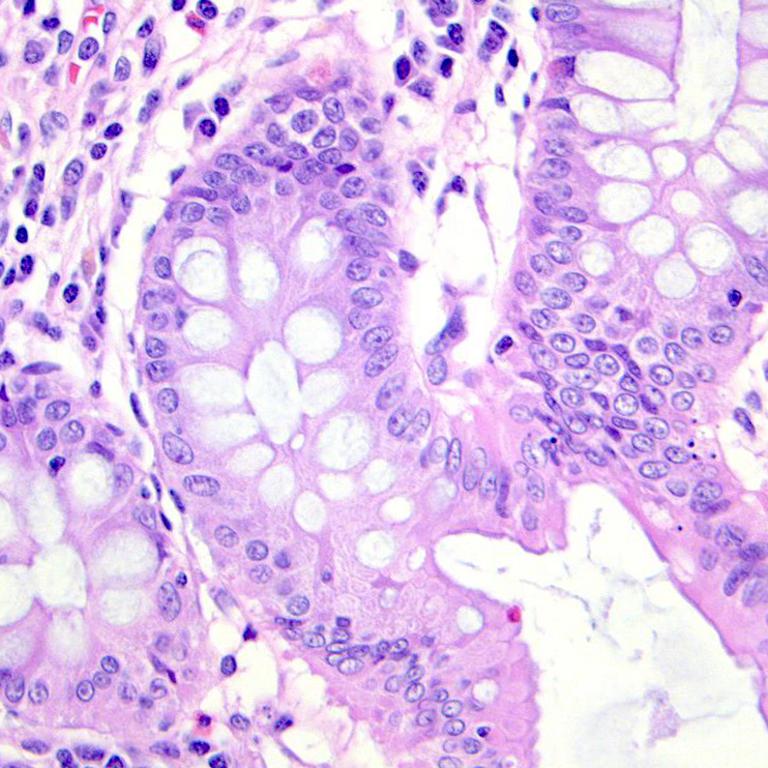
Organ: colon
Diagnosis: benign